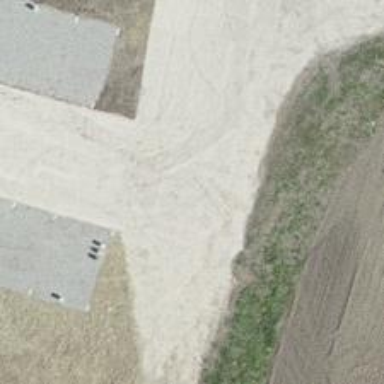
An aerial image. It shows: Service road with fine gravel surface.